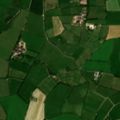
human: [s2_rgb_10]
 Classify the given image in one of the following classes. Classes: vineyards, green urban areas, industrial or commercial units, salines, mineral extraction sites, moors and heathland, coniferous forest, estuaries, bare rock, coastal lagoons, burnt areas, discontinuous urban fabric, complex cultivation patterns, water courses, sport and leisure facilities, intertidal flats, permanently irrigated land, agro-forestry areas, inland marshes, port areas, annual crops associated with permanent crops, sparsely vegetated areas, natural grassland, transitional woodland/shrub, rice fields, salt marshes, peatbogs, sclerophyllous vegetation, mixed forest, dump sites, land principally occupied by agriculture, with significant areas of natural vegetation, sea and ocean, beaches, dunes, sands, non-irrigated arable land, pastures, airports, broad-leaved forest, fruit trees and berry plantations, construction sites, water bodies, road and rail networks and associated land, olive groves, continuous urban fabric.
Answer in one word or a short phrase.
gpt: pastures